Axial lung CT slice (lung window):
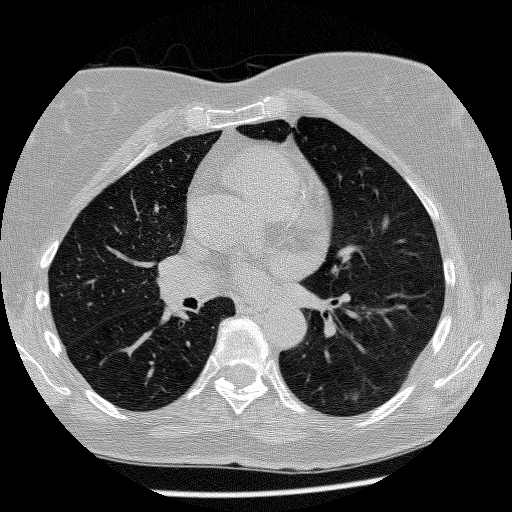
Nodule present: yes
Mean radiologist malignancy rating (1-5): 3.667